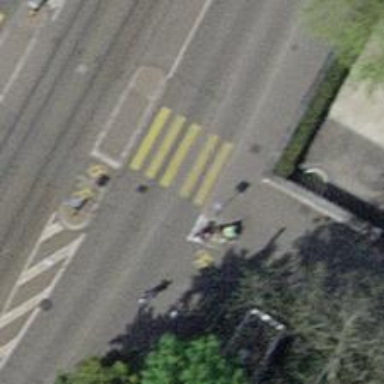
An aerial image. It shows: Asphalt cycleway with sidewalk. The road surface is also asphalt.